Aerial crown-view tile of a tropical tree (Barro Colorado Island, Panama), acquired 20240918:
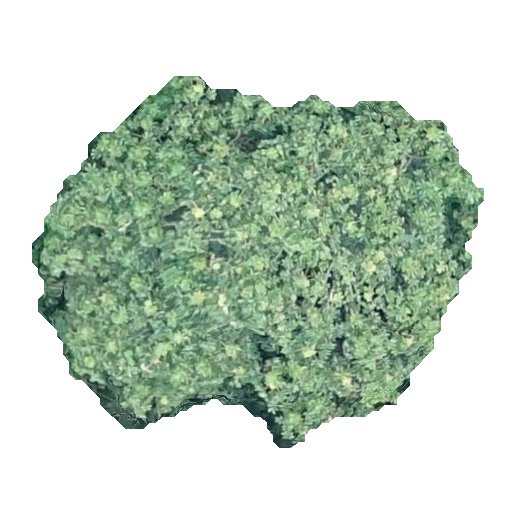
Species: Cecropia insignis
GBIF accepted scientific name: Cecropia insignis
Crown area: 187.137 m²